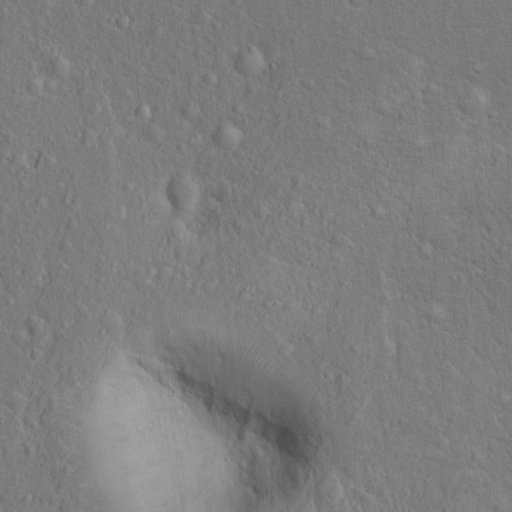
Classes present: Background, Cone